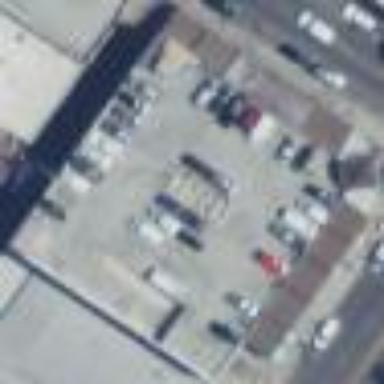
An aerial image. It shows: Retail building.